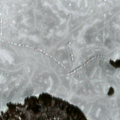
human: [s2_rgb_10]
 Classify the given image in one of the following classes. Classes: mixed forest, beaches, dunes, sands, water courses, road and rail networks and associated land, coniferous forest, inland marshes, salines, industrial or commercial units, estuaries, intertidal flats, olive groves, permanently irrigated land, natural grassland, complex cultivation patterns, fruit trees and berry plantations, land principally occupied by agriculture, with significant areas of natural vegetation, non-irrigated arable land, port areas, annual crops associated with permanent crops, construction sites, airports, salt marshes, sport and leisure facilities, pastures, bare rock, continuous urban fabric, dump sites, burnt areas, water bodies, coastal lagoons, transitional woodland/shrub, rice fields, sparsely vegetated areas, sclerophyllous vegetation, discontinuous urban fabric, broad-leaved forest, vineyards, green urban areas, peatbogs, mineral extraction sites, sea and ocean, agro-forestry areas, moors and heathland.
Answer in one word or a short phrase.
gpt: mixed forest, water bodies